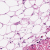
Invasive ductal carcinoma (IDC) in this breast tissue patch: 0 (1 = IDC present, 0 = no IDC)